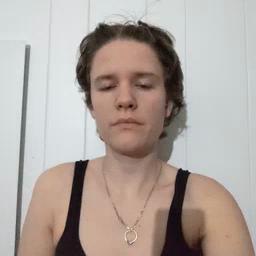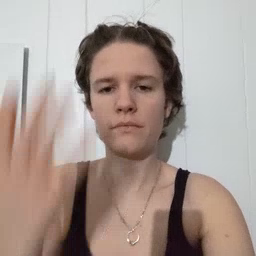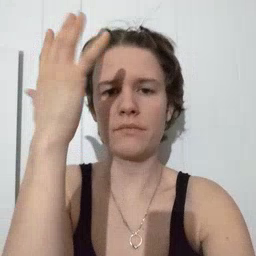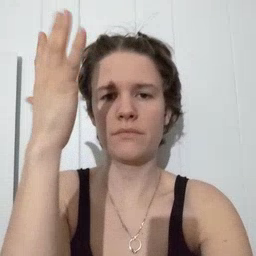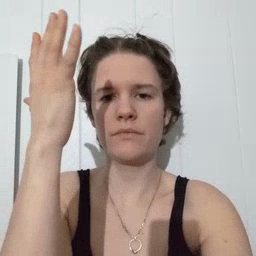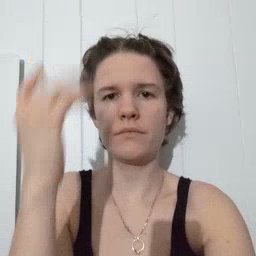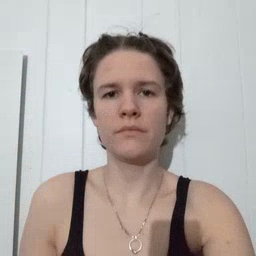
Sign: tree